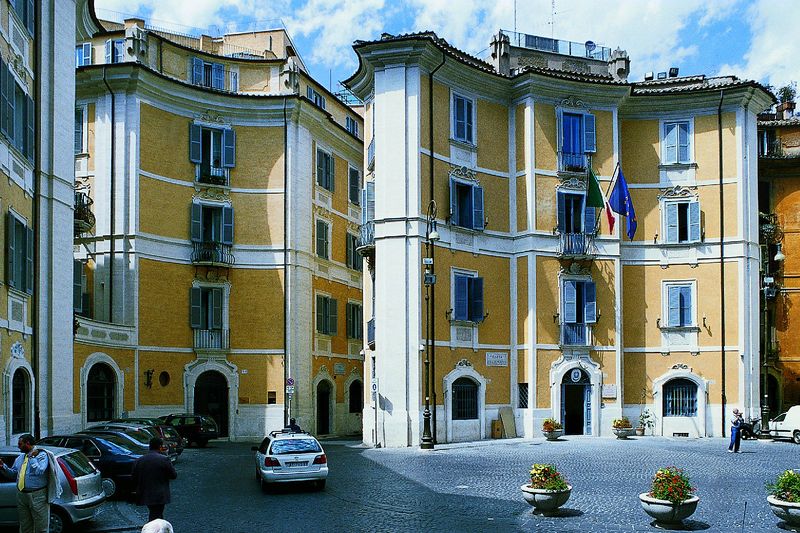
Titel: Piazza S. Ignazio in Rom, “Burrò”
Künstler: Filippo Raguzzini
Standort: Rom, Piazza S. Ignazio (EU - I - Latium)
Schlagwörter: blau, himmel, wolken, gelb, menschen, blumen, fenster, geschwungen, weiss, beige, architektur, barock, sonne, bewegt, balkon, blumenkübel, fassade, italien, pflaster, fahne, flagge, platz, auto, tricolore, foto, fotografie, wohnhaus, palazzo, rom, portal, fotographie, autos, gebaeude